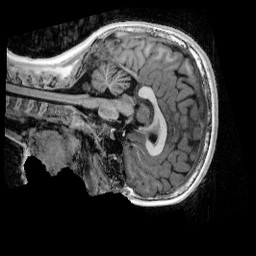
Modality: UNIT1_denoised
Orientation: sagittal
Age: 9
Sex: female
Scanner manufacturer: siemens
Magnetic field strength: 3 T
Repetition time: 4 s
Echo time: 0.00303 s